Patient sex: F
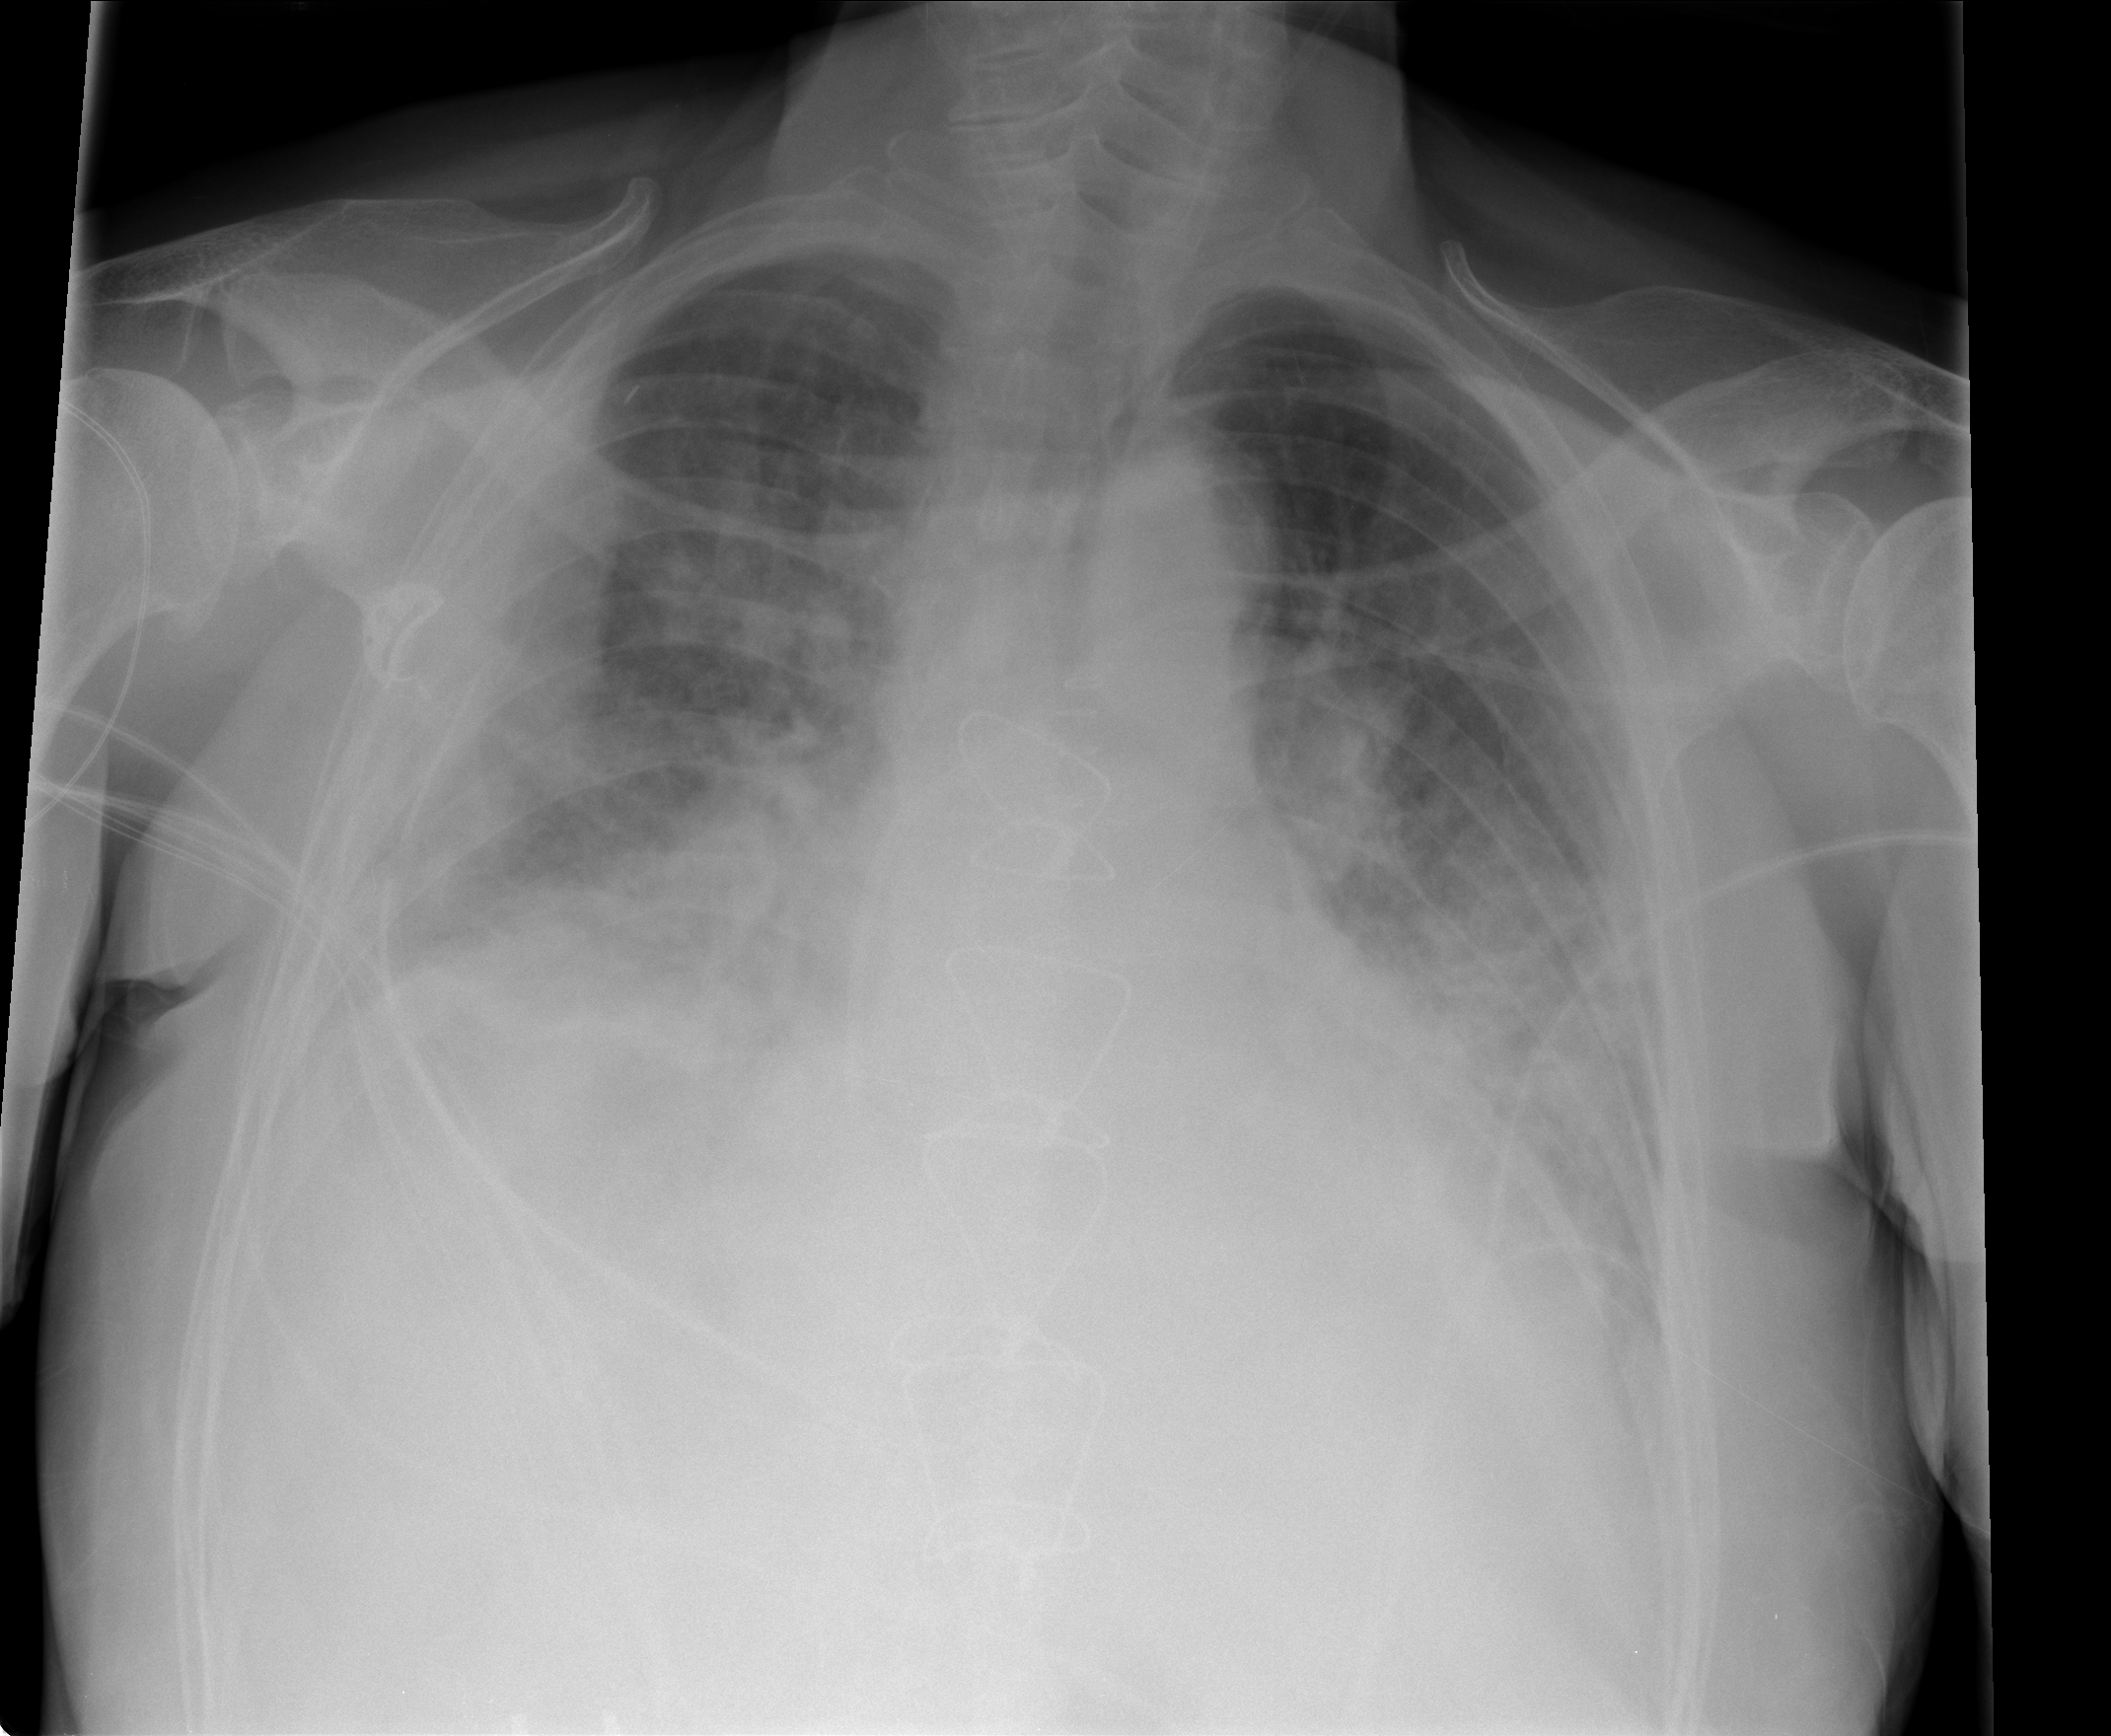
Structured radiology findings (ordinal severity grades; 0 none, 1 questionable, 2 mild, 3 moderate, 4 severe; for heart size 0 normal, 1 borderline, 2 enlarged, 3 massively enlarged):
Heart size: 2
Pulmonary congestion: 2
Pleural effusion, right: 3
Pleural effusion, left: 2
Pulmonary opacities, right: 3
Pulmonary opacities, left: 2
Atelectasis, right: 2
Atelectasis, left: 2